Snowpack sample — Loveland Pass, Silver Plume, Colorado, USA (1/12/25, 11:40 AM MST)
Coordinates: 39.66, -105.88
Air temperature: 7 °F
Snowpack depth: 140 cm
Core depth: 10 cm
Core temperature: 41 °F
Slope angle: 11°, slope face: 30°
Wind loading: high
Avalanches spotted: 2
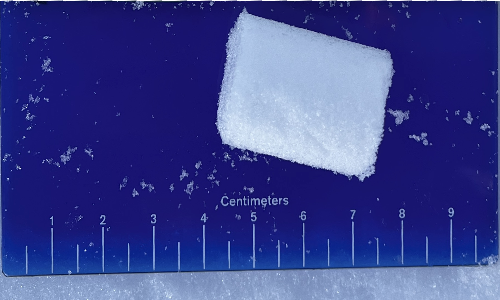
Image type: core
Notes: Pilot using slightly modified coring method that took too large segment for snow profile picturing, advised not to use in higher level models. Two avalanche on south face nearby, partially cloudy with light snow in the last 24 hours. Lots of wind loading on eastern features.